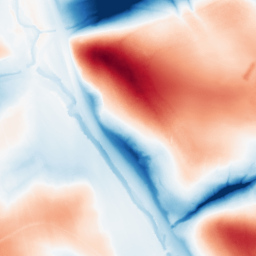
Category: classical
Decomposition family: gaussian_anisotropic
Decomposition parameters: sigma_x: 2
sigma_y: 50
Upsampling method: bicubic
Upsampling parameters: scale: 8
Upsampling scale: 8